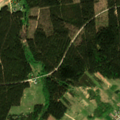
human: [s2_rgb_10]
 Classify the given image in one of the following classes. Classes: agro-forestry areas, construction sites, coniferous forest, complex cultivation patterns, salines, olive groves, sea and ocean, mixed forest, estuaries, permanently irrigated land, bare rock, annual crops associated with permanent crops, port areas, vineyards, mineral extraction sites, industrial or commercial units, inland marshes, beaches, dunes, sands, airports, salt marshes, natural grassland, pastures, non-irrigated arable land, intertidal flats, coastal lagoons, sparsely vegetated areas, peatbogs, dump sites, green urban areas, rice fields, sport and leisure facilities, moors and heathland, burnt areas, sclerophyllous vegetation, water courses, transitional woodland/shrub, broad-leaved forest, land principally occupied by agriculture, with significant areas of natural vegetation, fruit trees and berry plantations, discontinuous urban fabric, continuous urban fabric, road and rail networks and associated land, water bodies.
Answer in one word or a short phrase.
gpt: complex cultivation patterns, land principally occupied by agriculture, with significant areas of natural vegetation, broad-leaved forest, coniferous forest